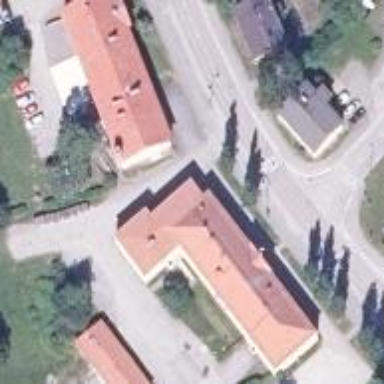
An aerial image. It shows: Public building.